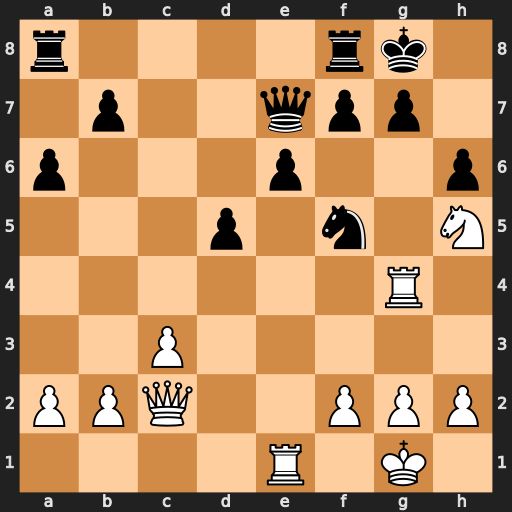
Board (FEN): r4rk1/1p2qpp1/p3p2p/3p1n1N/6R1/2P5/PPQ2PPP/4R1K1
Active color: w
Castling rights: -
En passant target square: -
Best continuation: Qxf5 exf5 Rxg7+ Kh8 Rxe7